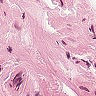
Metastatic tissue present: no